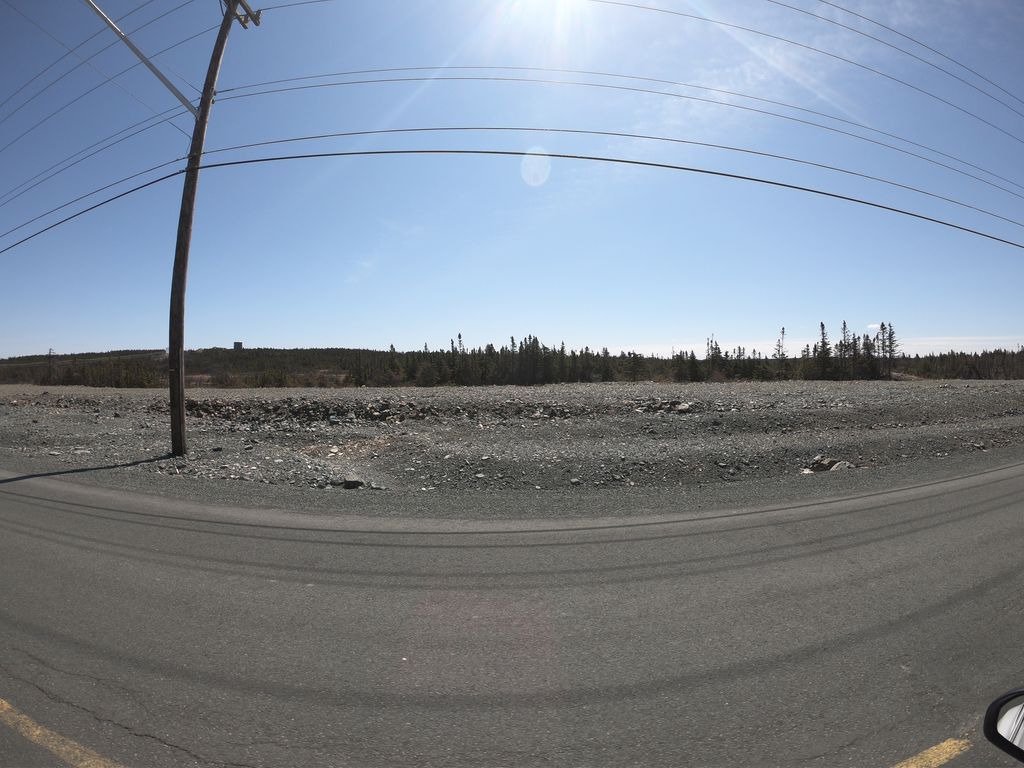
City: st_johns